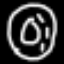
Label: donut